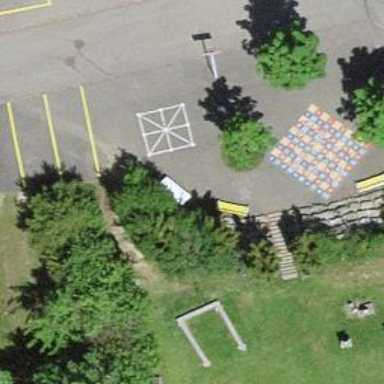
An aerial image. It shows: Bench.